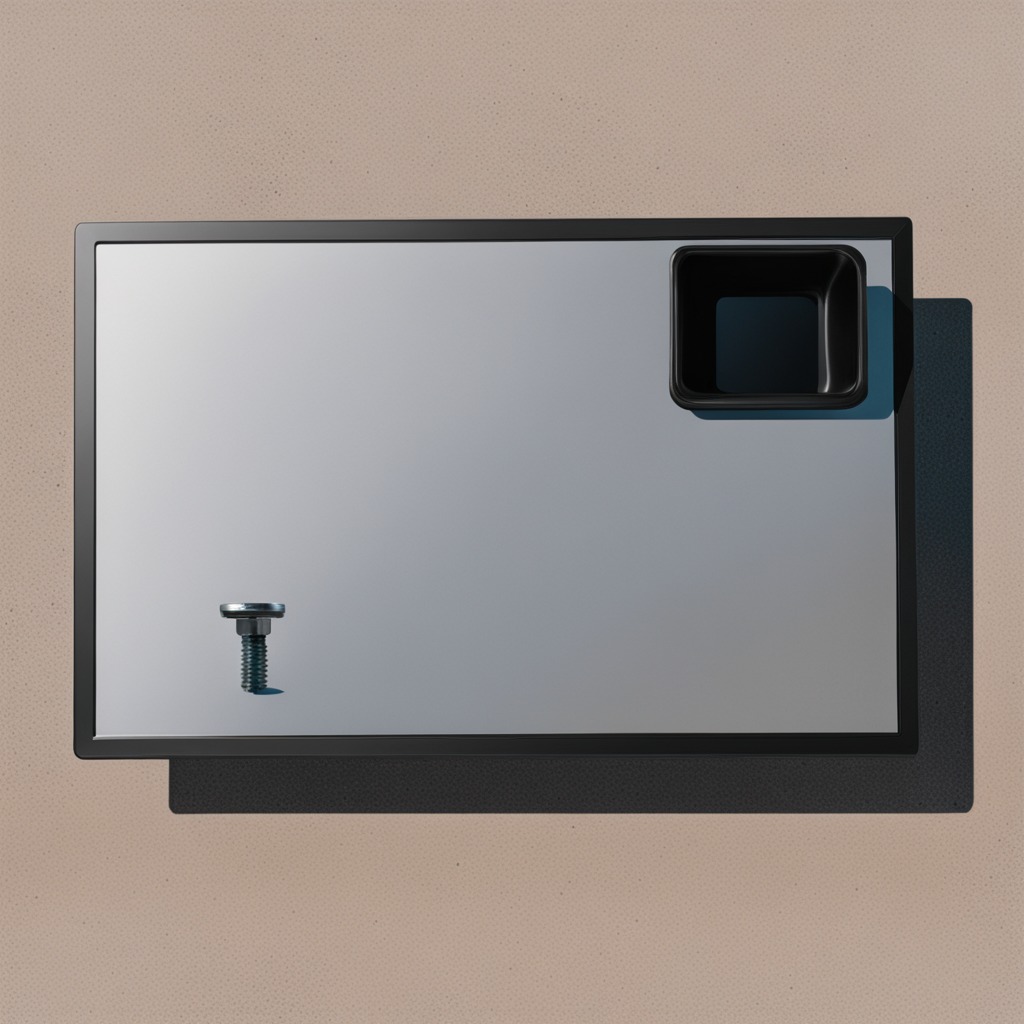
A metal screw is lying on the table.